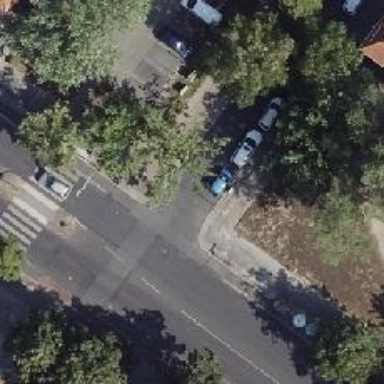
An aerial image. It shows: Road with "give way" sign.